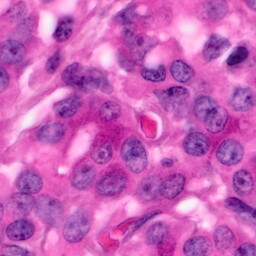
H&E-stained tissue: Pancreatic